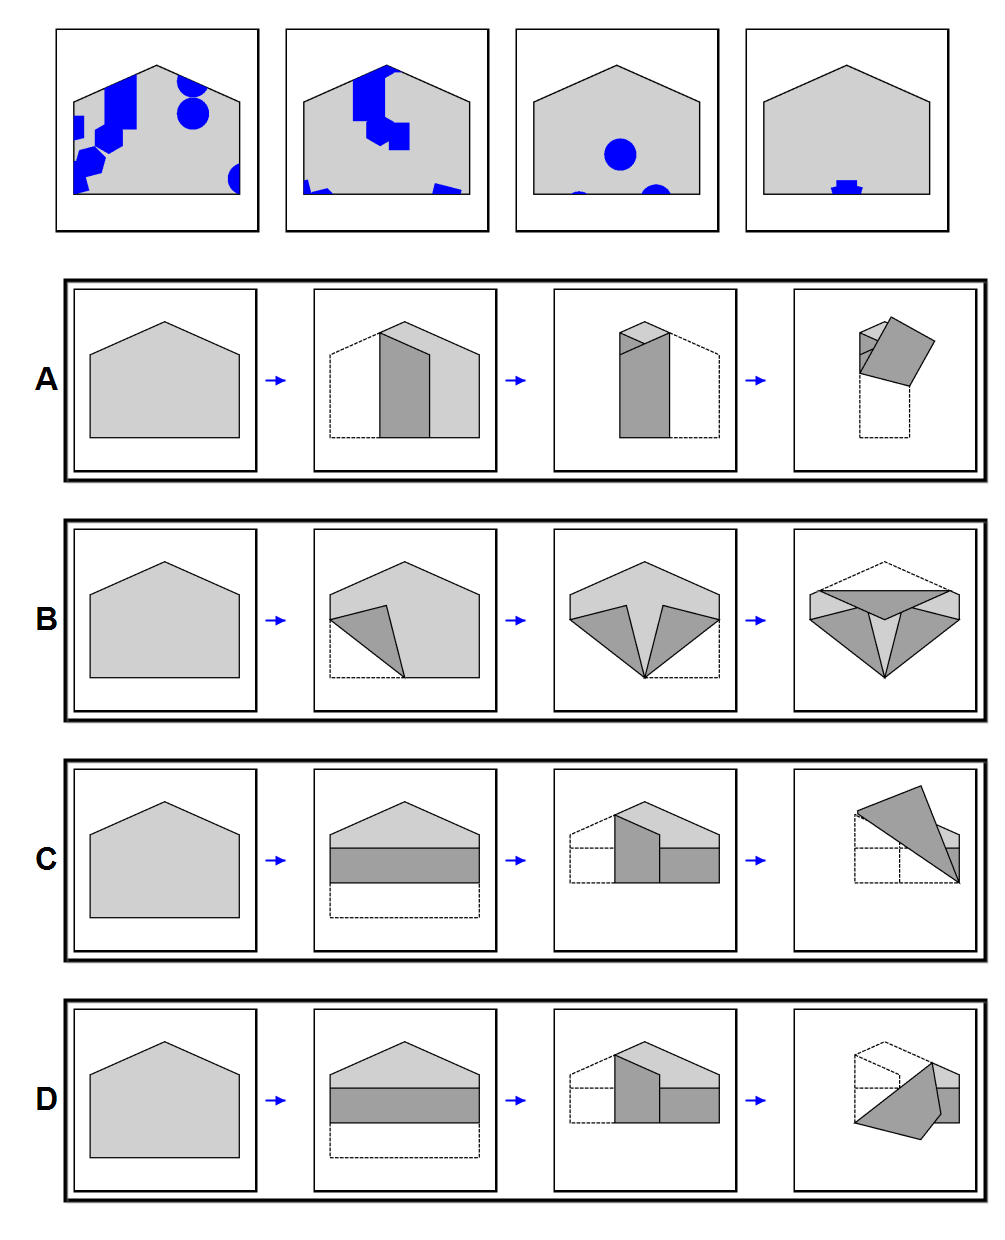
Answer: B